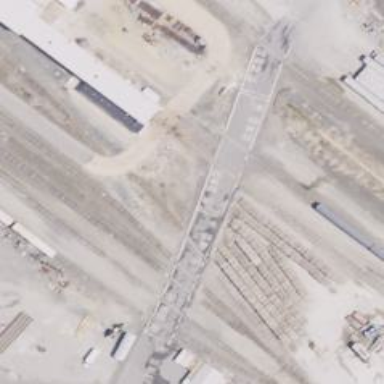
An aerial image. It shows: Railway level crossing.